Question: I'm generating a stacked bar graph in Matplotlib with errorbars. Unfortunately, some of the tiers are relatively small and the data diverse, so that the errorbars of several tiers can overlap, making them hard or impossible to read.
Example:

Is there a way to set the location for each errorbar (i.e. move it along the x-axis), so the overlapping lines are displayed next to instead of on top of each other?
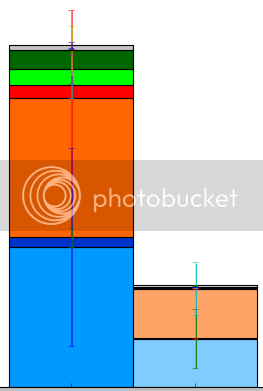
Answer: Thanks to tcaswell's comment, I figured it out:
The trick is to not include the errorbars in the bar (via the yerr kword), but plot the bar and errorbar separately. This way you can specify the x and y location of the errorbar.
It also helps clearness to plot the errorbars upwards only using 'yerr= numpy.vstack([[0]*len(std), std])'.
Incorporated into the plotting function from <URL> my code looks like this:
'''
for j in range(set_count):
tmp_accum = numpy.zeros(len(props[0]))
for k in range(len(props)):
ax1.bar(ind + j*b_width, props[k][set_label==j], width=b_width, color=color_sets[j][k], bottom=tmp_accum[set_label==j],label=labels[k])
ax1.errorbar(ind + j*b_width +(1+k)*0.01, props[k][set_label==j]+tmp_accum[set_label==j],yerr= numpy.vstack([[0]*1, std_devs[k][j]]), ecolor="black",elinewidth =3)
tmp_accum += props[k]
'''